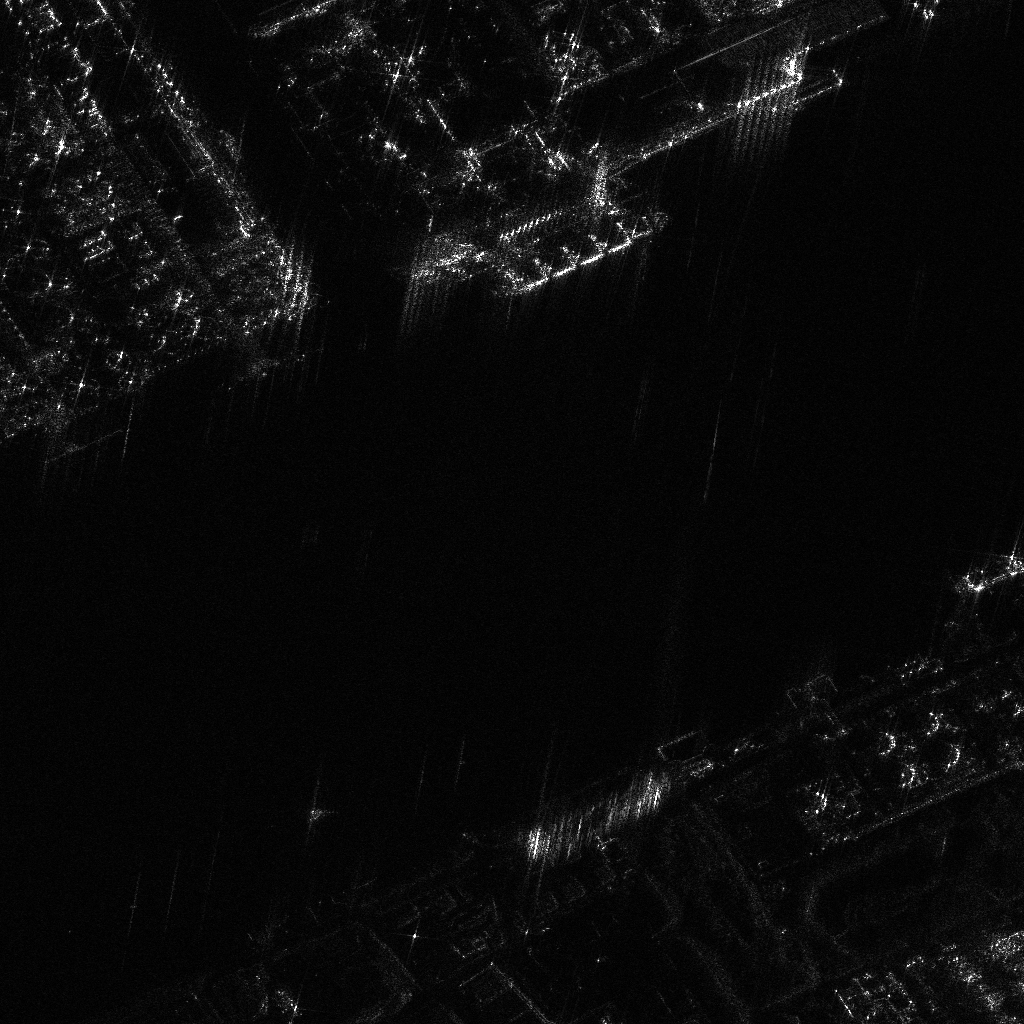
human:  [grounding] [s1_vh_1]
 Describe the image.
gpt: In the satellite image, there is  <ref>1 medium ore-oil </ref> <box>[[53, 16, 57, 33, 67]]</box> located at top,  <ref>1 large container </ref> <box>[[56, 71, 60, 87, 60]]</box> located at bottom,  <ref>1 small ore-oil </ref> <box>[[97, 48, 100, 61, 61]]</box> located at right.